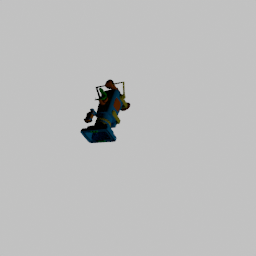
Label: electronics